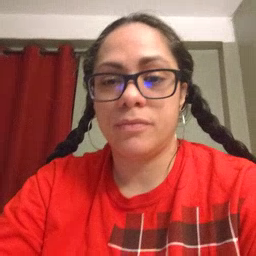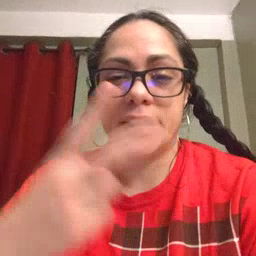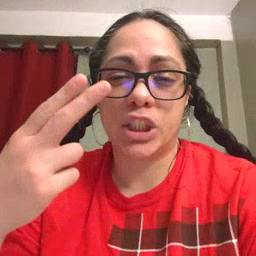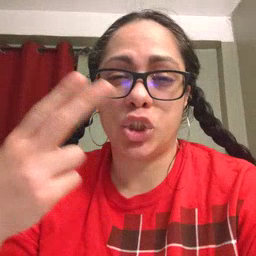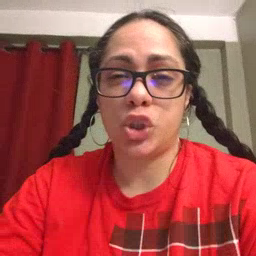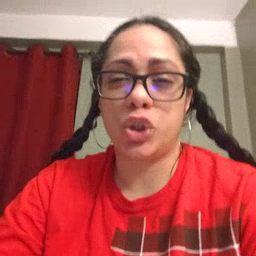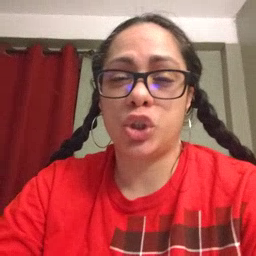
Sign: scissors